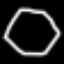
Label: octagon